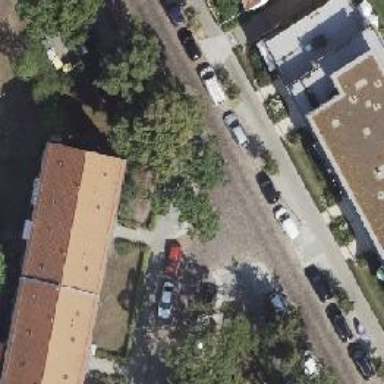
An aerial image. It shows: Residential road with sidewalks on both sides. There is parallel parking available on the street. The surface of the sidewalk on the right is made of sett.